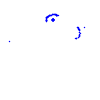
Particle: proton